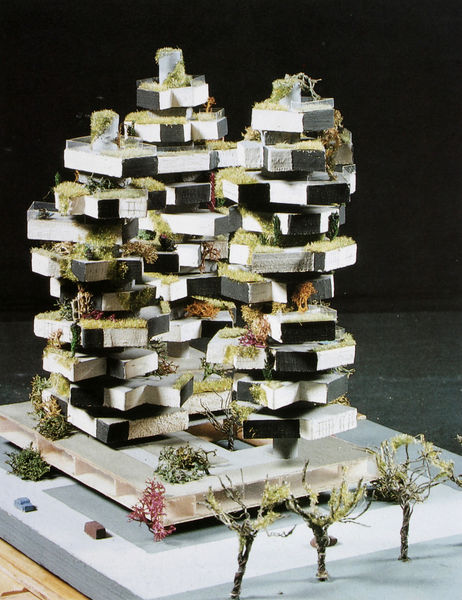
Titel: Wohnhochhaus, Modellansicht
Künstler: Frei Otto
Schlagwörter: bäume, strasse, anlage, gebäude, pflanzen, modell, stapel, etagen, autos, steinplatten, bewuchs